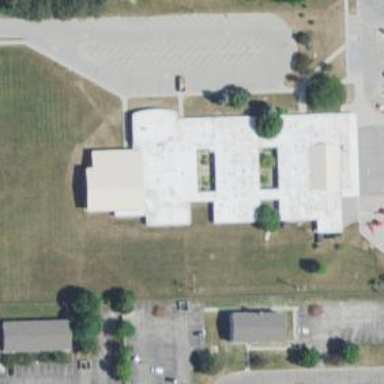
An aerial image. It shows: School building.